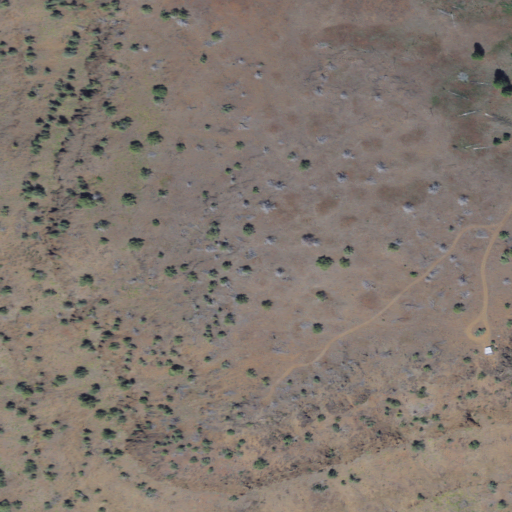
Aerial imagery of mountain in Oregon named Neal Butte containing grassland, shrub, and evergreen forest